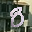
Label: 8